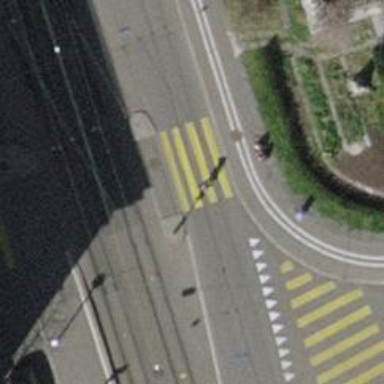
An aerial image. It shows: Kerb barrier.